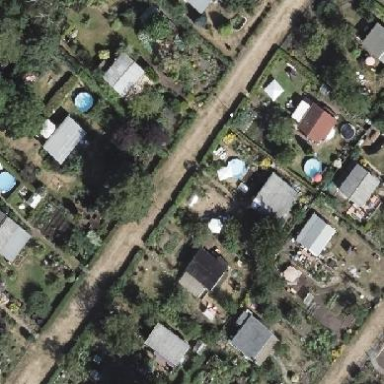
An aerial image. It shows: Plot within allotments.